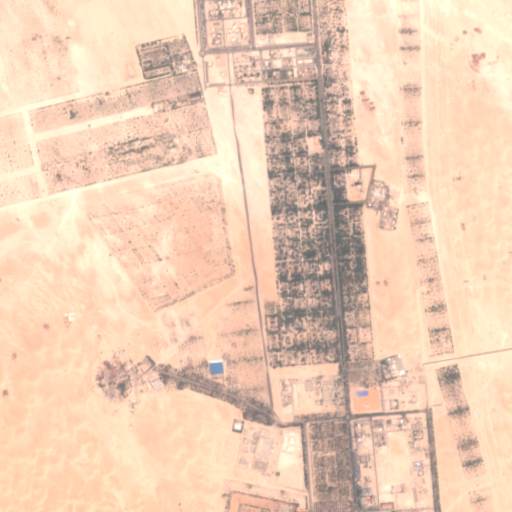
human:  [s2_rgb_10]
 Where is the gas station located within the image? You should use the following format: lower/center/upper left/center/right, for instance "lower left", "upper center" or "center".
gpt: The gas station is located in the lower right of the image.
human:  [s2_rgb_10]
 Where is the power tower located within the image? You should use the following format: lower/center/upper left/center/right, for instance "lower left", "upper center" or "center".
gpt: The power tower is located in the right of the image.
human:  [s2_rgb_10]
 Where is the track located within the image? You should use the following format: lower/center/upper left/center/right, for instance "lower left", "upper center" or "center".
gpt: There is no track in the image.